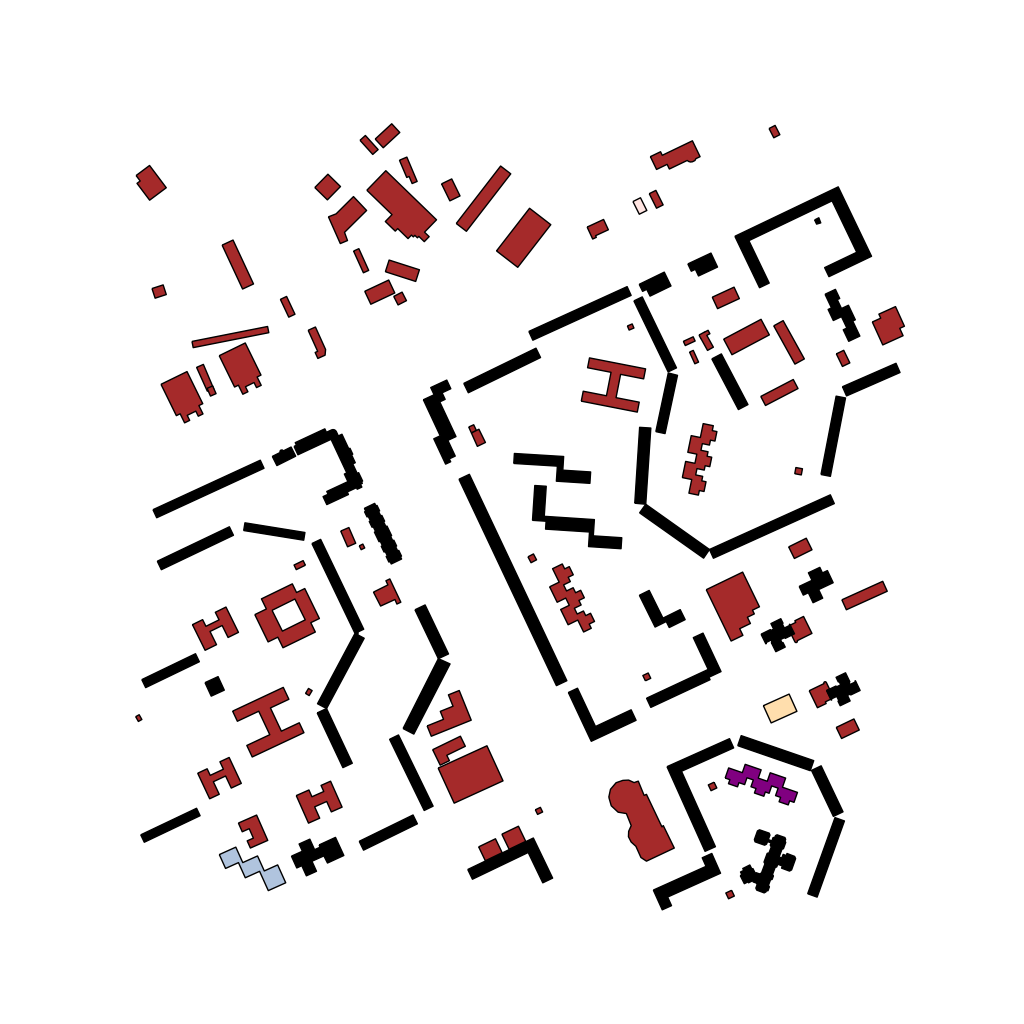
Tags: overhead vector_map, business, industrial, recreation, residential, modern, soviet, high_rise, individual_rise, low_rise, medium_rise, density_3, Building, Facility, Gas, Kinder, Post, Supermkt, 1.0 km²